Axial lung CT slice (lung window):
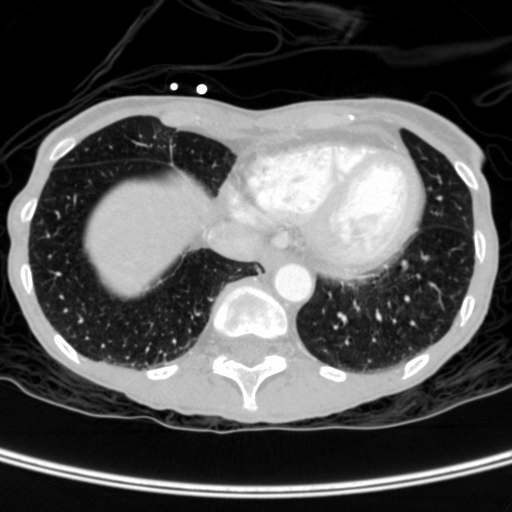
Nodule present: no